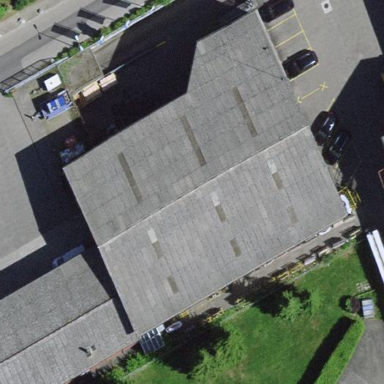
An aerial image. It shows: Industrial building.